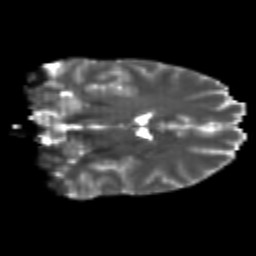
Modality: T2w
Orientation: coronal
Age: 26
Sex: male
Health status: healthy
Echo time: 0.074 s